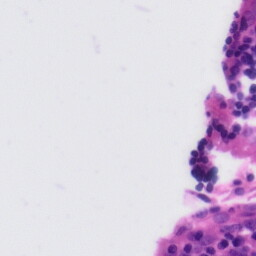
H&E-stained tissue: Tonsil